Question: I use Tank_Auth for registration in my codeigniter app.
I enabled Captcha Registration but it is not showing.
I chmodded my folder to 777 and the path is right so it should show up.
My Tank_auth.php config file:
'''
$config['captcha_path'] = './application/captcha/';
$config['captcha_fonts_path'] = './application/captcha/fonts/5.ttf';
$config['captcha_width'] = 200;
$config['captcha_height'] = 50;
$config['captcha_font_size'] = 14;
$config['captcha_grid'] = FALSE;
$config['captcha_expire'] = 180;
$config['captcha_case_sensitive'] = TRUE;
'''
I have an .htacces file, so maybe that could be the problem.
My captcha folder is stored at 'httpdocs/application/captcha'
my fonts are at 'httpdocs/application/captcha/fonts/'
It show's me this:

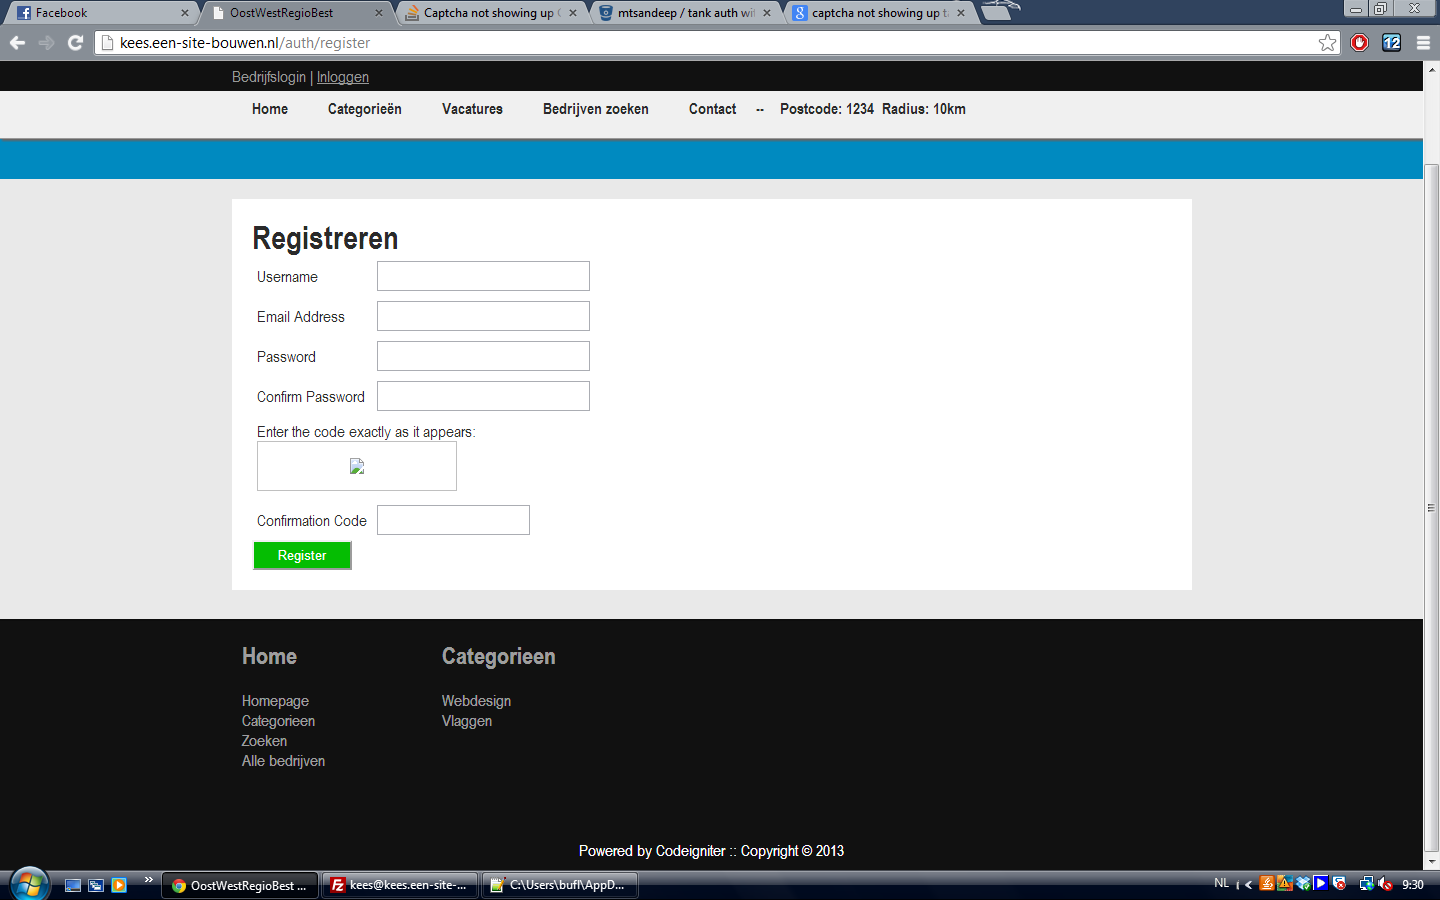
Answer: '''
$config['captcha_path'] = './application/captcha/';
'''
change to this:
'''
$config['captcha_path'] = './PATH_TO_YOUR_IMAGES_FOLDER/captcha/';
'''
Make sure you have a folder named 'captcha' in your images folder of course with proper permissions. The CAPTCHA path is where the generated image is served to the browser. Files in the './application' folder are not publicly accessible and thus can not serve the images. You need to make sure that the CAPTCHA location is outside of './application' but still in the webroot. Usually the folder is './assets' but you may be using a different location for your images, whatever it is use it.